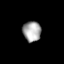
Tissue: skin
Cell type: Epithelial cells
Senescence score: 0.798
Nuclear area (px): 362
Mean DAPI intensity: 167.088